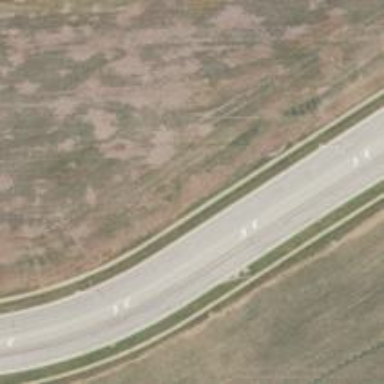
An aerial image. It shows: Left road marking is visible in the image.